Question: I am testing different IDE's and QtCreator was my favorite so far but it seems that there is no support for the auto keyword?

I am new to c++ but bot variants should be the same right? (Maybe unique pointer) But I get no autocompletion with the variable 'o1'
Did I just make a mistake or has QtCreator no support for auto?
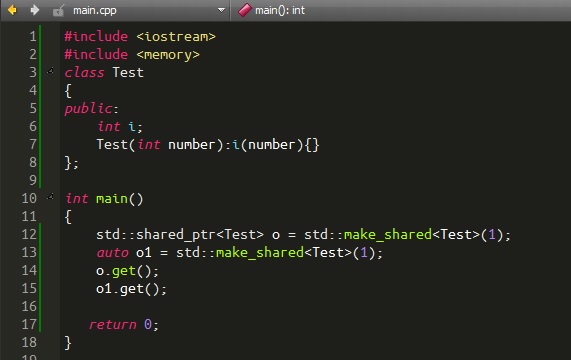
Answer: The problem is most likely not the auto keyword:-)
Creator still has quite a few problems with templates as the parser is taking shortcuts. There is work in progress to fix that by using the clang parser instead. But since that does not do shortcuts it is slower than the current one, so there is additional work needed to either speed up clang for the IDE use-case, add some kind of caching of the code model to Creator (currently creator does not store any information about it, so there are never any issues with caches being outdated, etc.) or use the current parser first and then refine the code model later with clang.